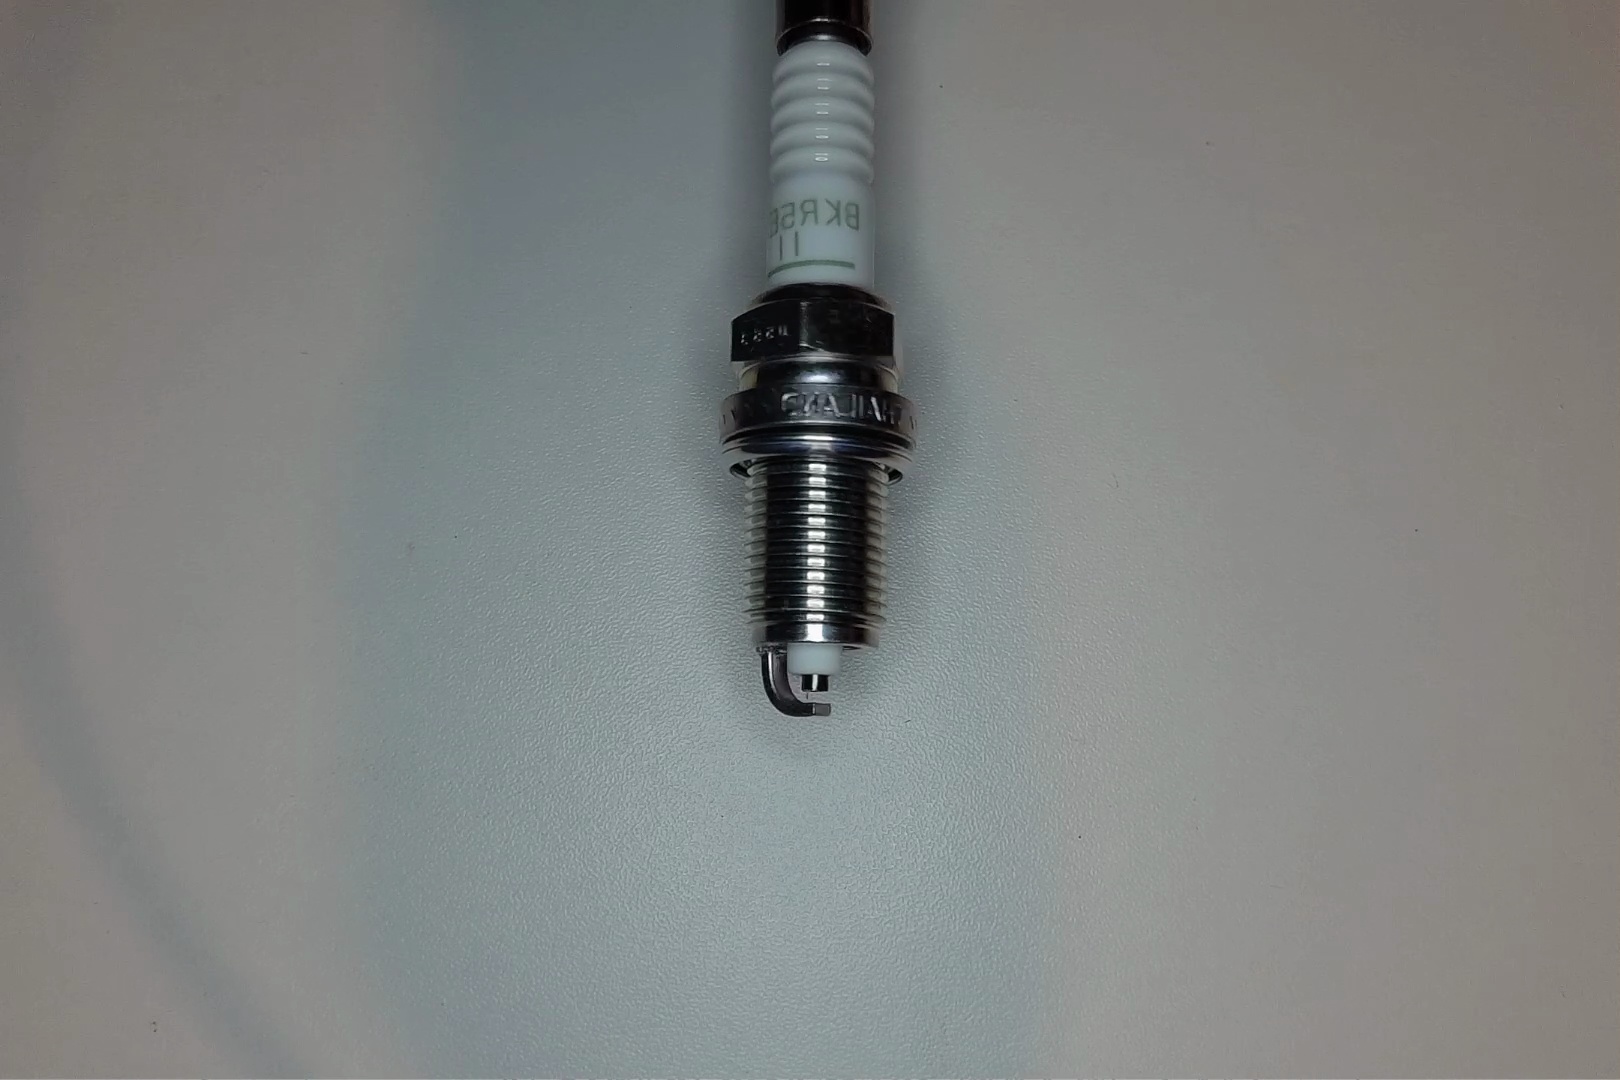
Label: no anomaly